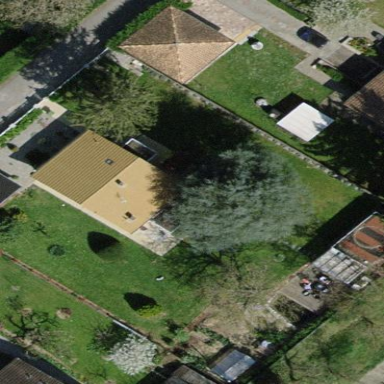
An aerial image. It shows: Garden enclosed by fence.